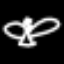
Label: angel